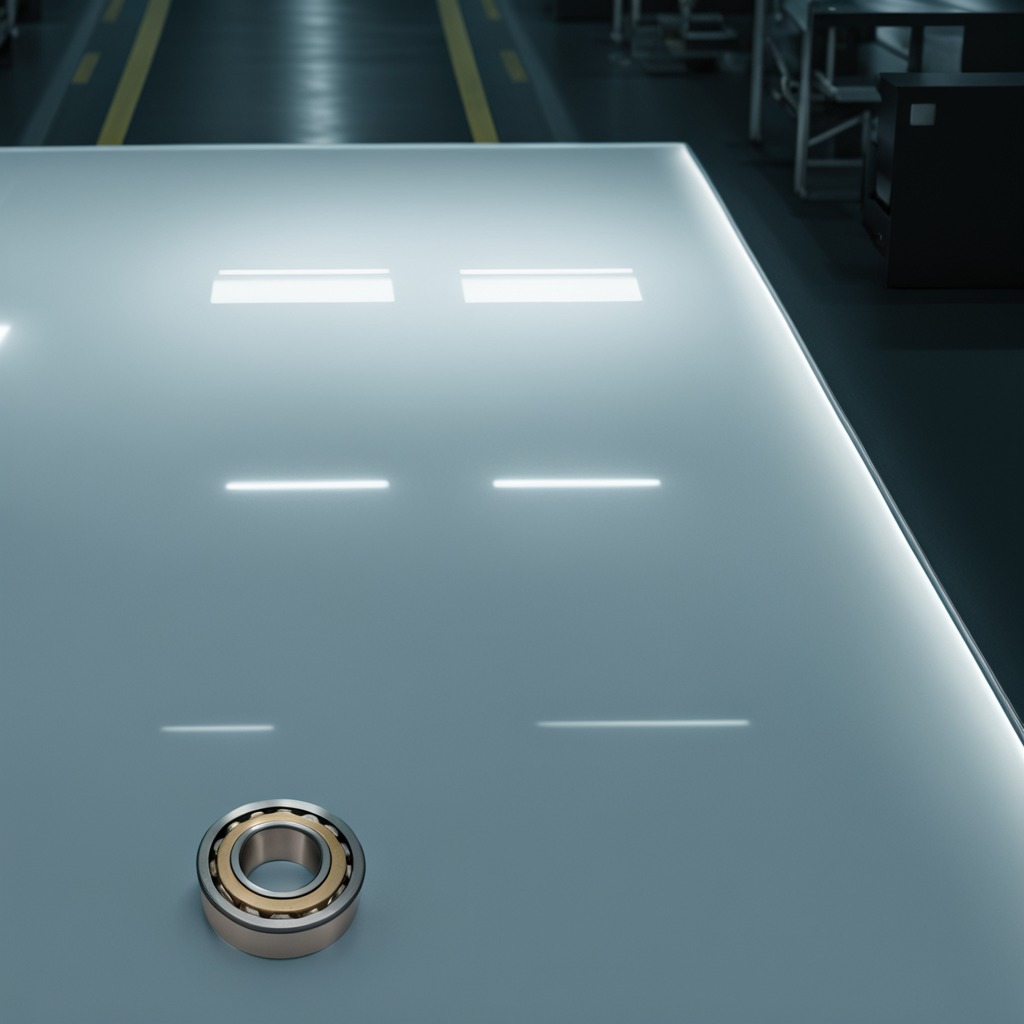
A metal ball bearing is lying on the table in a ship maintenance bay industrial lighting.